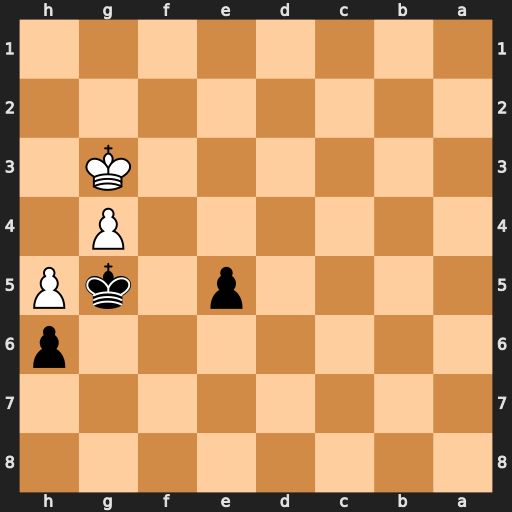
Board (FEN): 8/8/7p/4p1kP/6P1/6K1/8/8
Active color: b
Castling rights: -
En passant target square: -
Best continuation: e4 Kh3 Kf4 g5 Kxg5